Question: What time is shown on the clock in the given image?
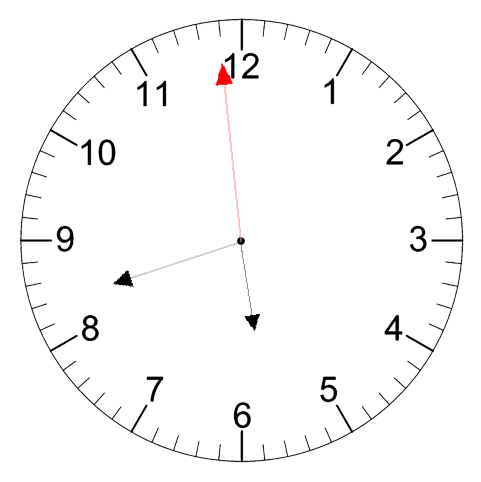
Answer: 05:41:59